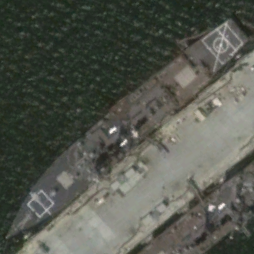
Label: destroyer